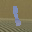
Label: 1